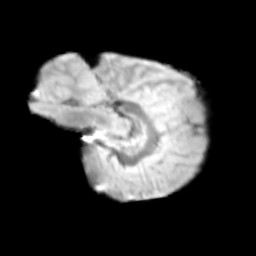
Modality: T2w
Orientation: sagittal
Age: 9
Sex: male
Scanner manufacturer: siemens
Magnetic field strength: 3 T
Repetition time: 3.8 s
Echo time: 0.07 s